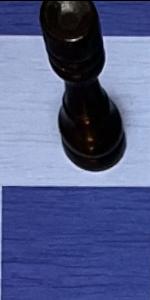
Label: Empty